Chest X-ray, AP view. Patient: 16 years old, sex M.
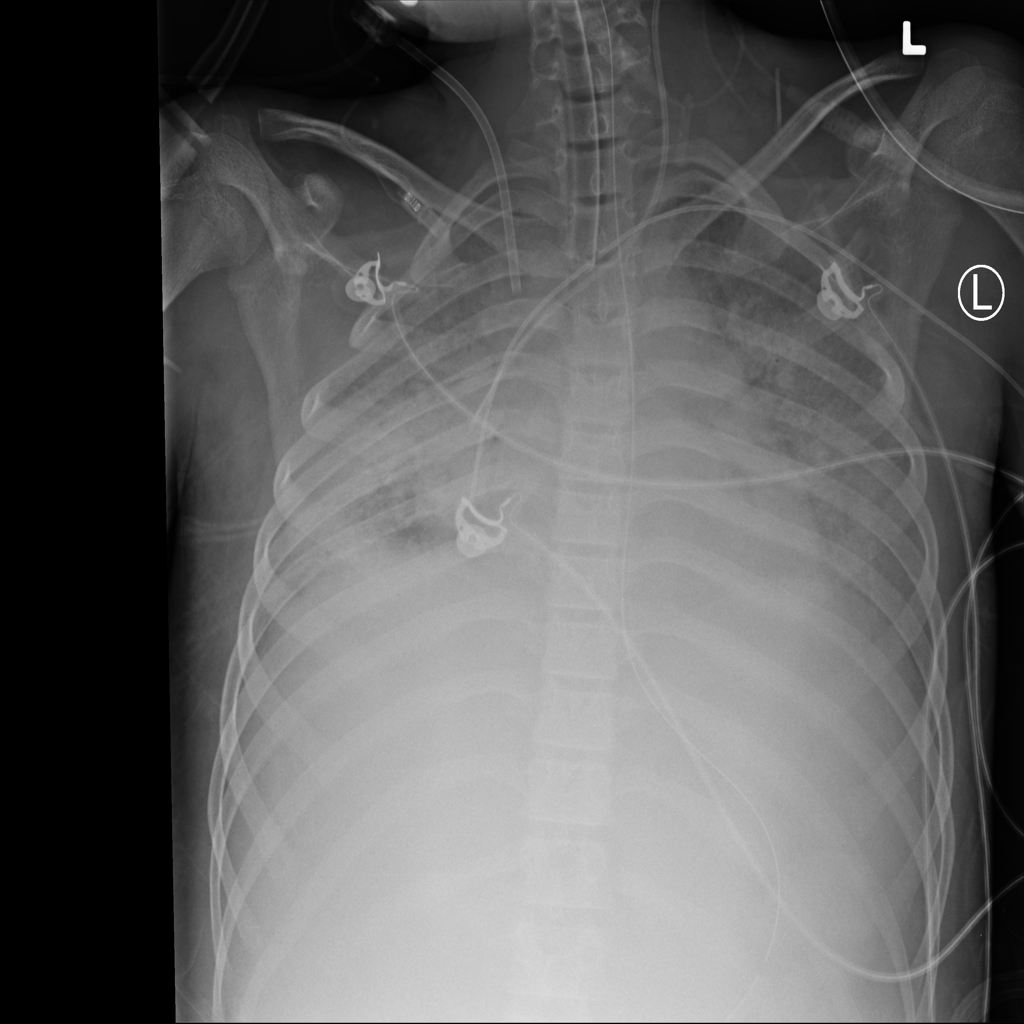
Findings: Infiltration